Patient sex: F
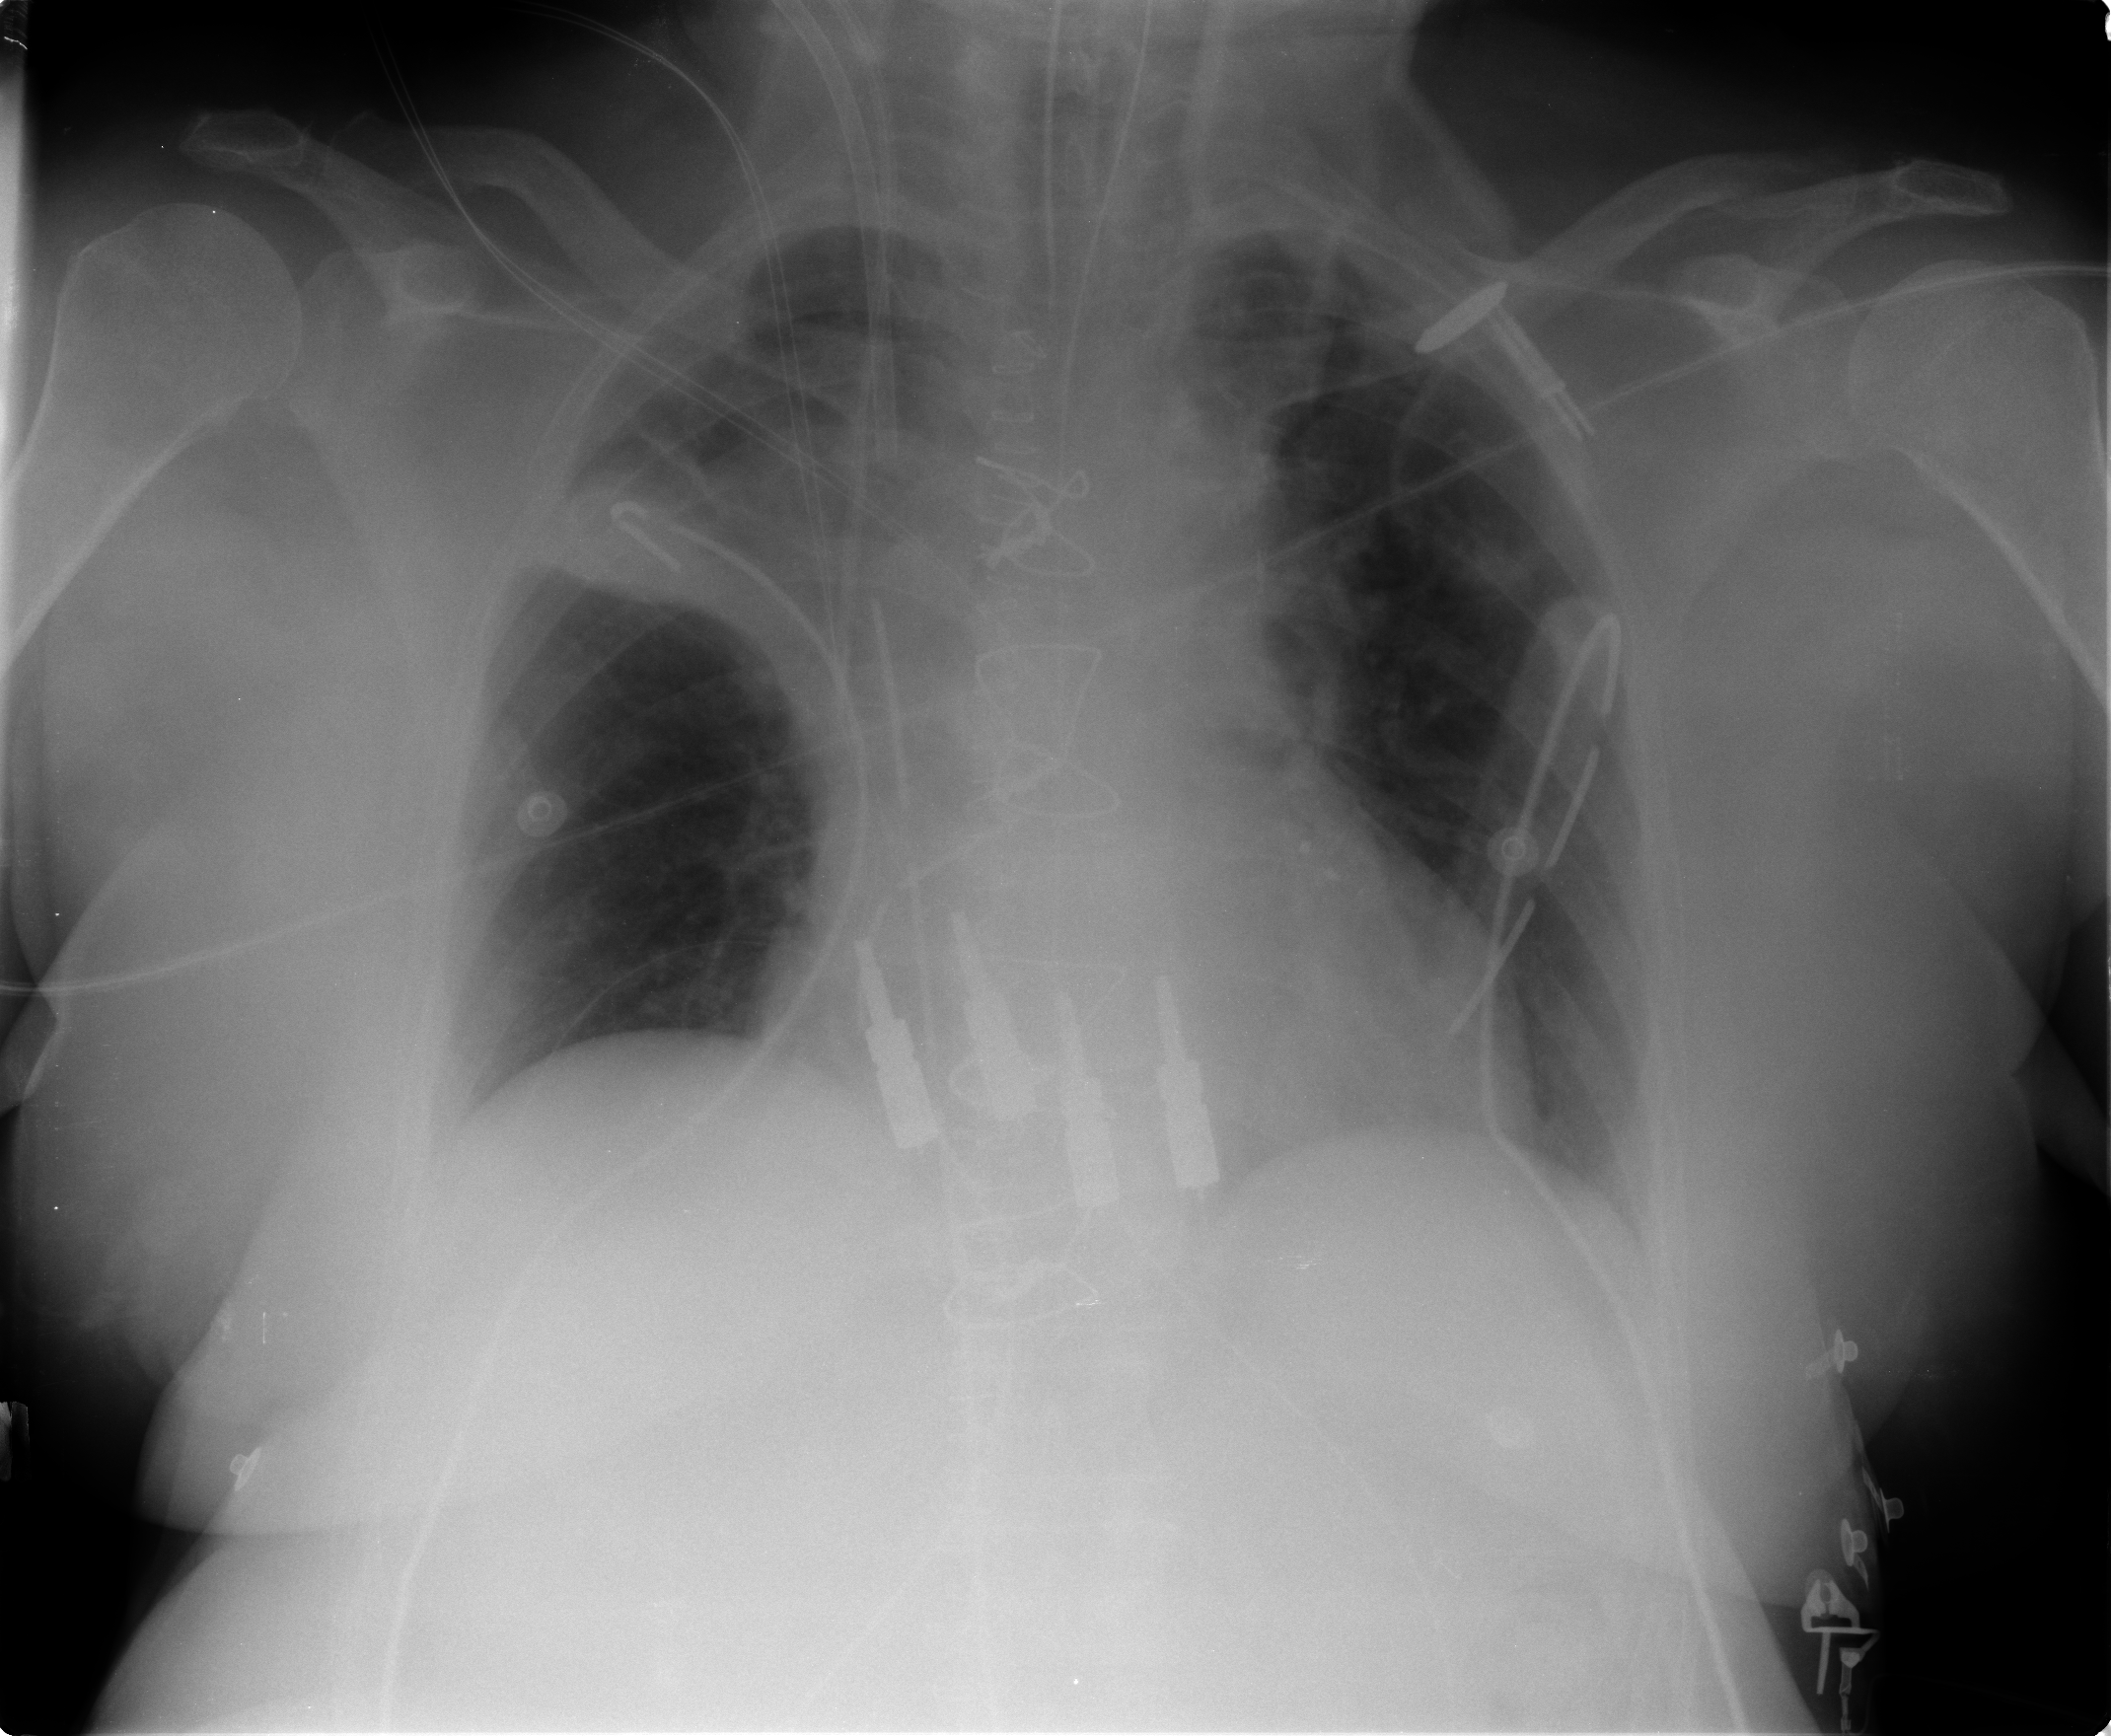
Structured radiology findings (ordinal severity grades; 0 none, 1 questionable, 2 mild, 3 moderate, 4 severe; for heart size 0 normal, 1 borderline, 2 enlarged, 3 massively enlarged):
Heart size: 2
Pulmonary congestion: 2
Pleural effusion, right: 0
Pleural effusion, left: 0
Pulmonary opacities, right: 0
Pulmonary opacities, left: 0
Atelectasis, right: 3
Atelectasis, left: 0